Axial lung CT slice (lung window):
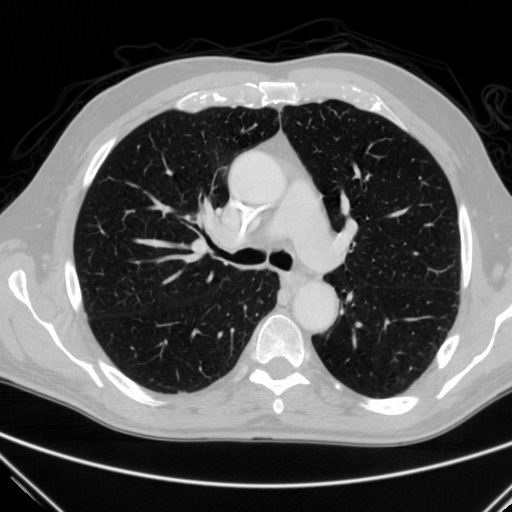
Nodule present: no